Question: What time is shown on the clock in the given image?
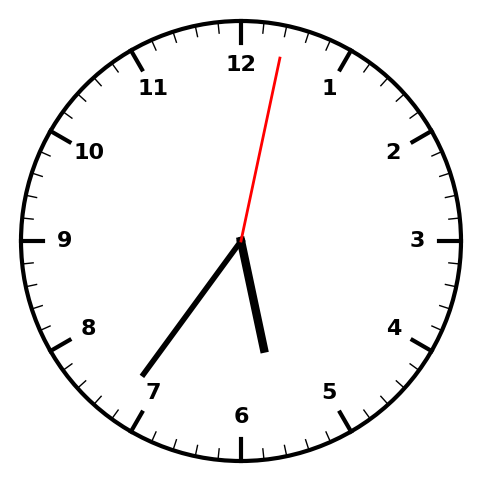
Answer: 05:36:02